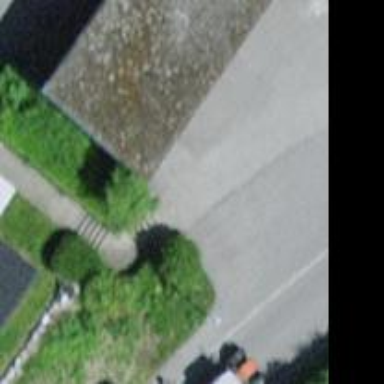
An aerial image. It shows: Footway with concrete surface.